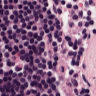
Metastatic tissue present: no